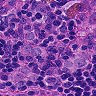
Metastatic tissue present: yes